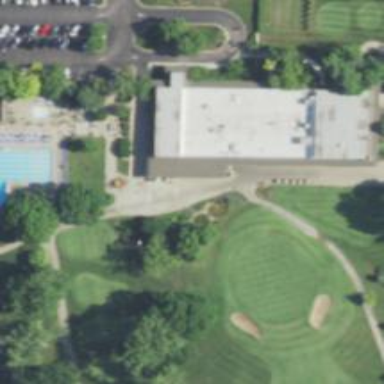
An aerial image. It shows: Path designated for golf carts.